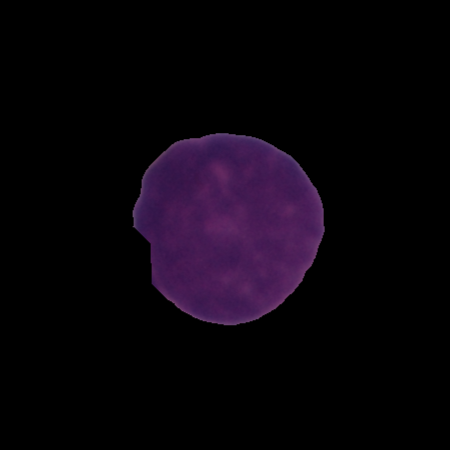
Label: cancer